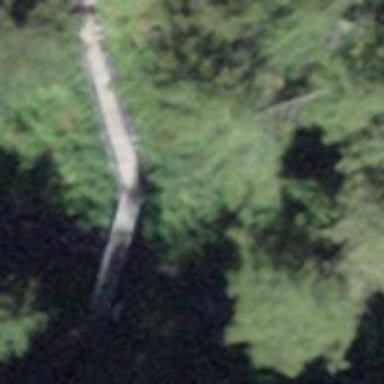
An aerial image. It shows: Path leading to bridge.